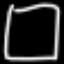
Label: square